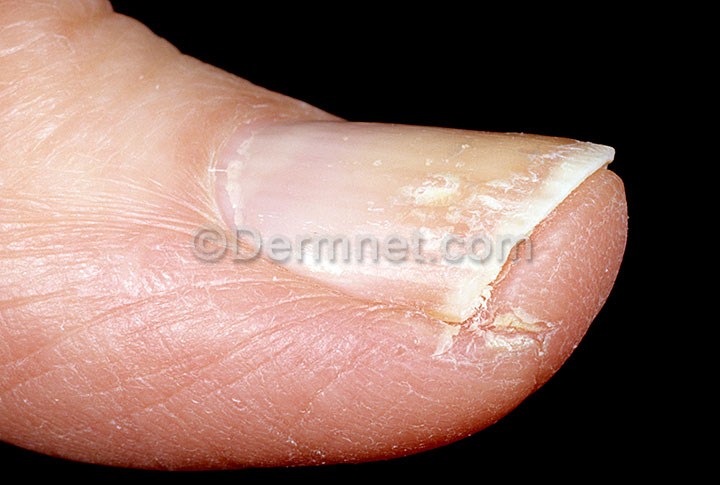
Disease: Nail Fungus and other Nail Disease